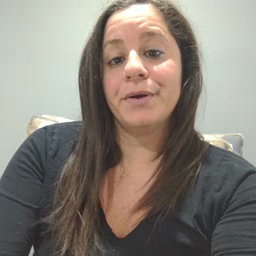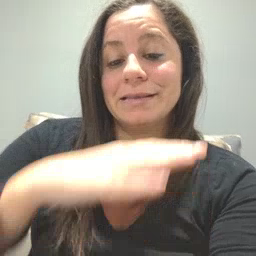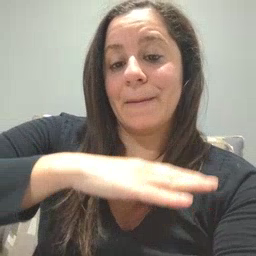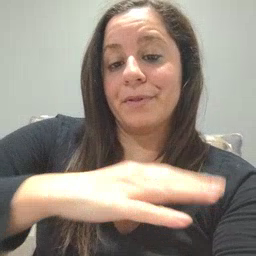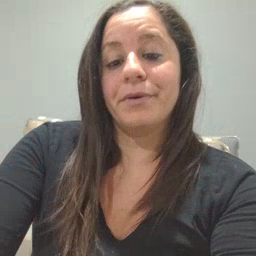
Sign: table